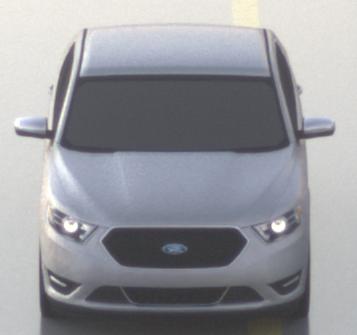
Make: Ford
Model: Taurus
Detailed model: SHO
Model produced from: 2012
Model produced until: 2019
Doors: 4
Color: white
Road condition: wet road
Daytime: sunrise or sunset
Contrast: low contrast